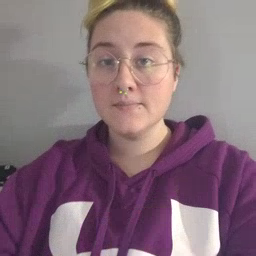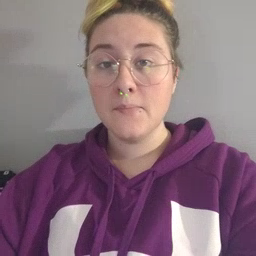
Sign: lips